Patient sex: M
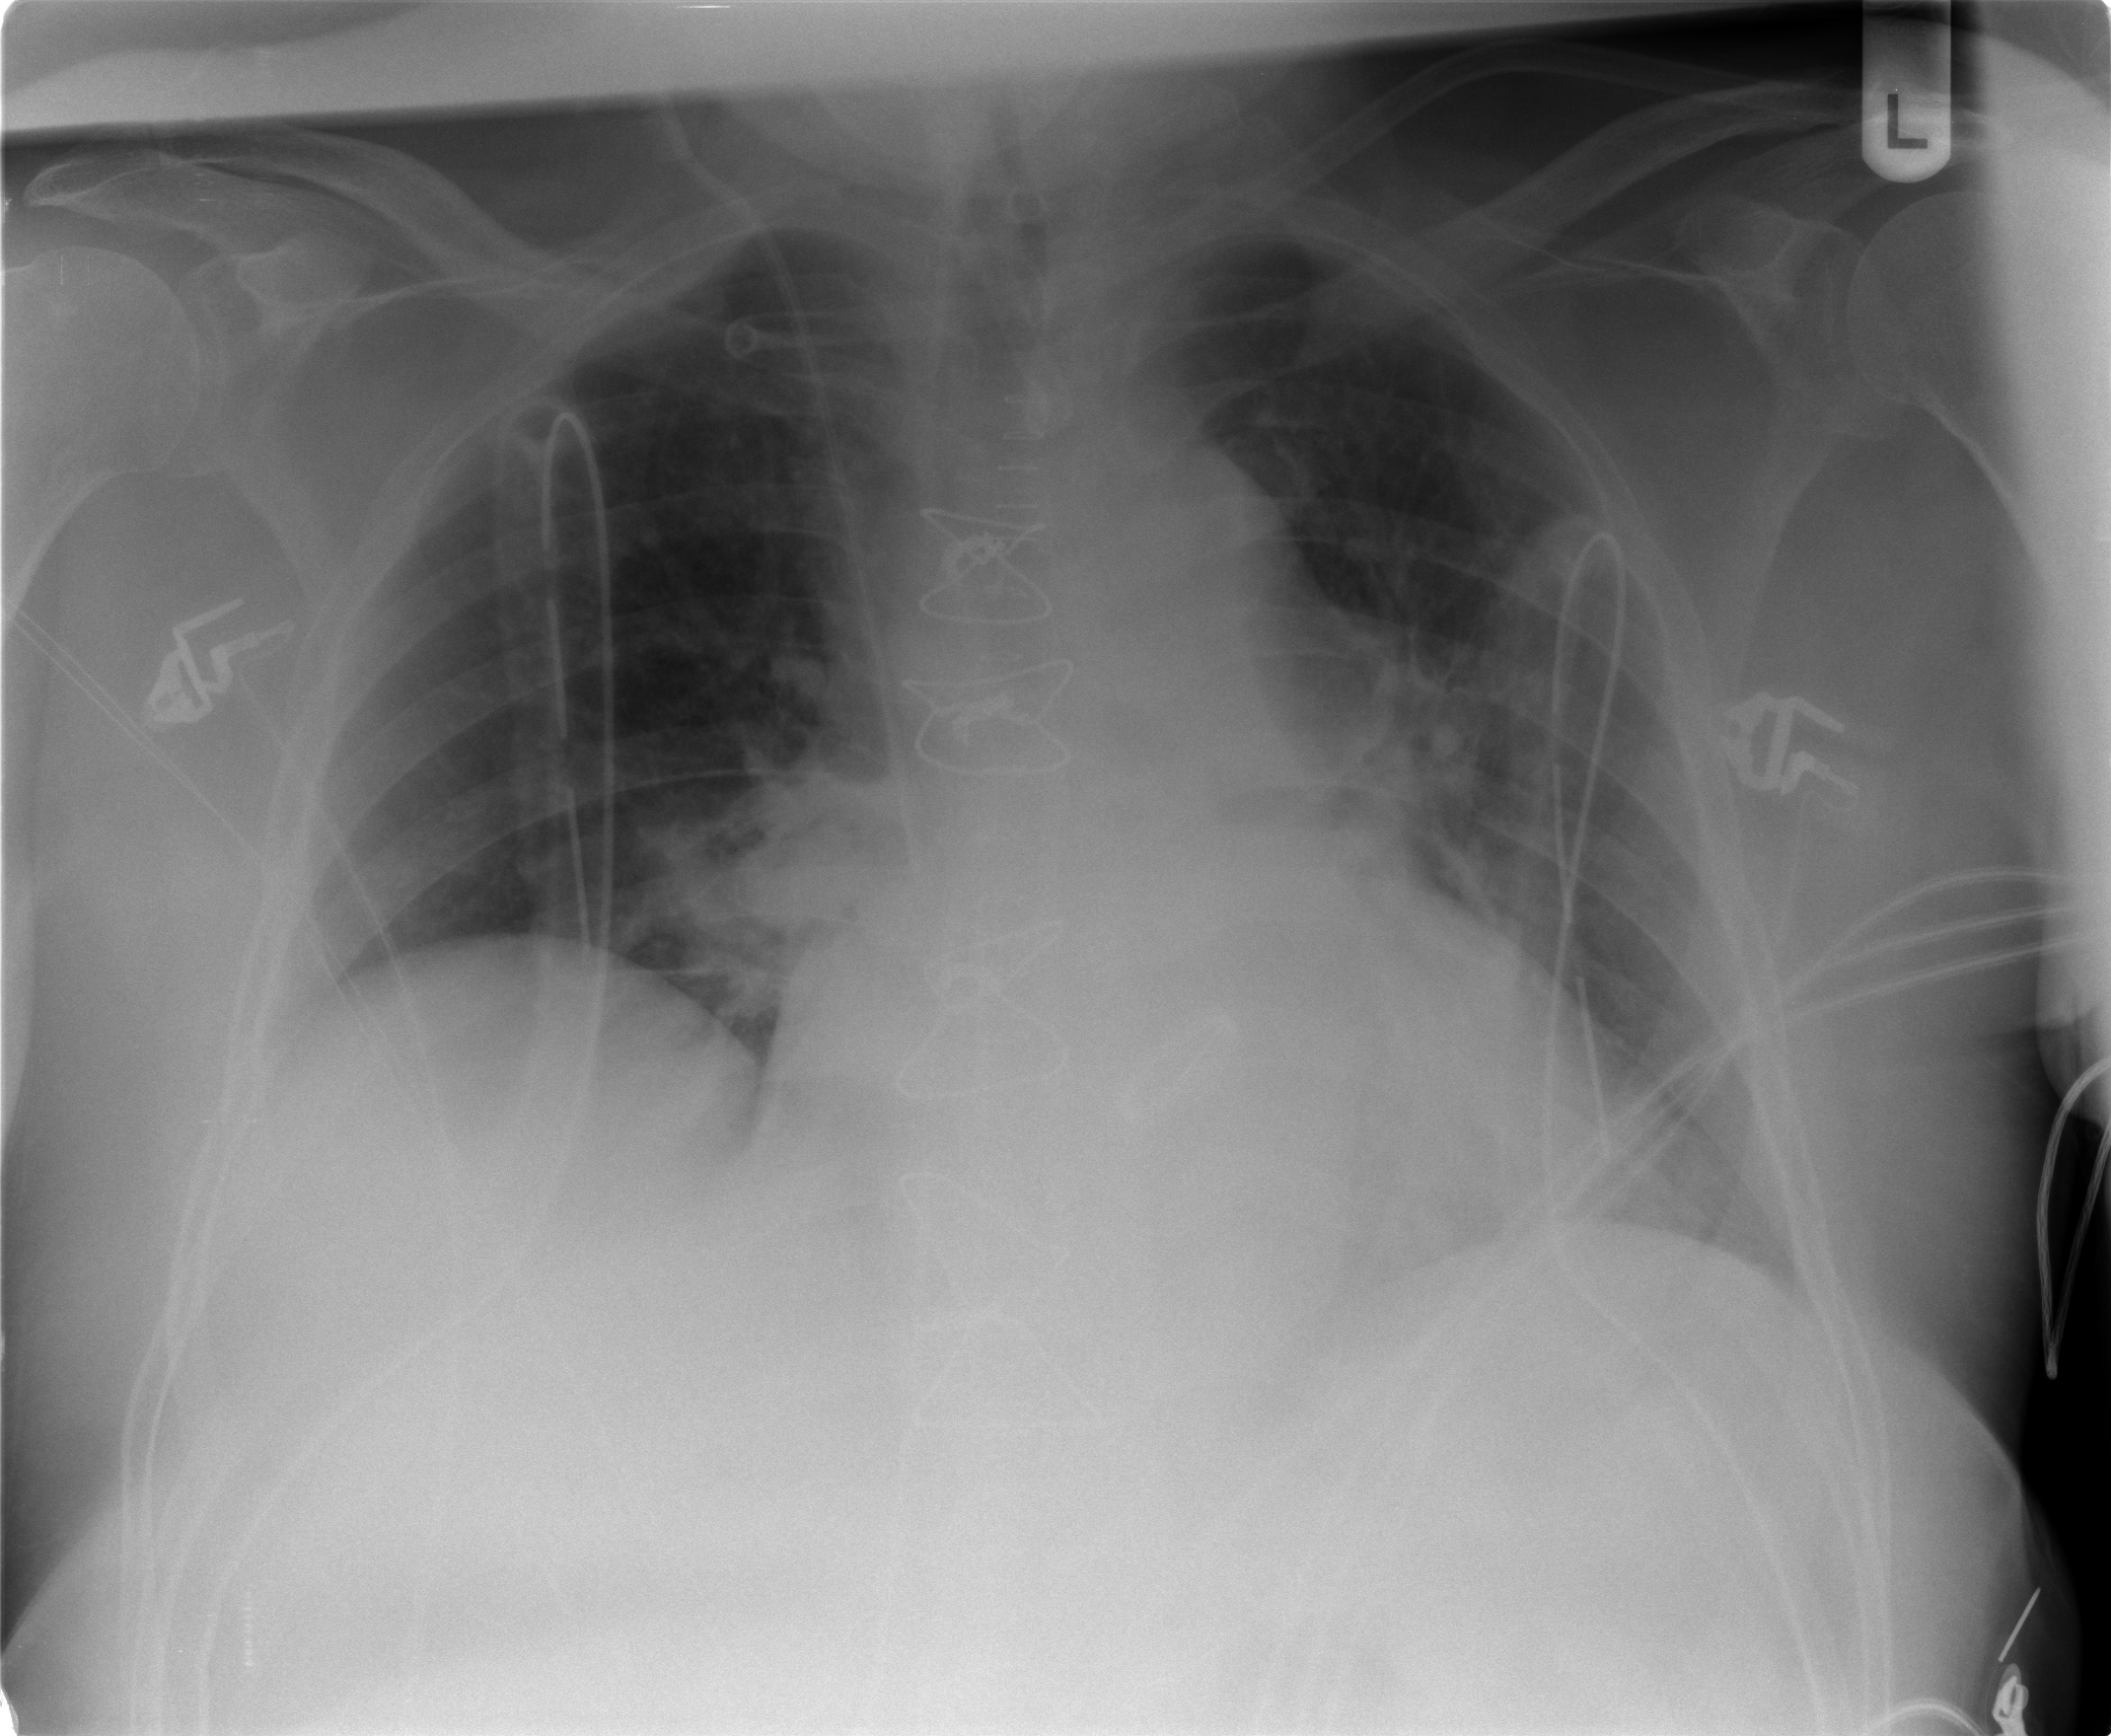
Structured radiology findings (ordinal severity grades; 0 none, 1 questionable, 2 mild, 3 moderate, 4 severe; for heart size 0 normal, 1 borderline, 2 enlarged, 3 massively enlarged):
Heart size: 2
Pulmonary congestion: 2
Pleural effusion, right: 0
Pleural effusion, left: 0
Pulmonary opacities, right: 0
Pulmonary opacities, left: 0
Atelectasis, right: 2
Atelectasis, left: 2